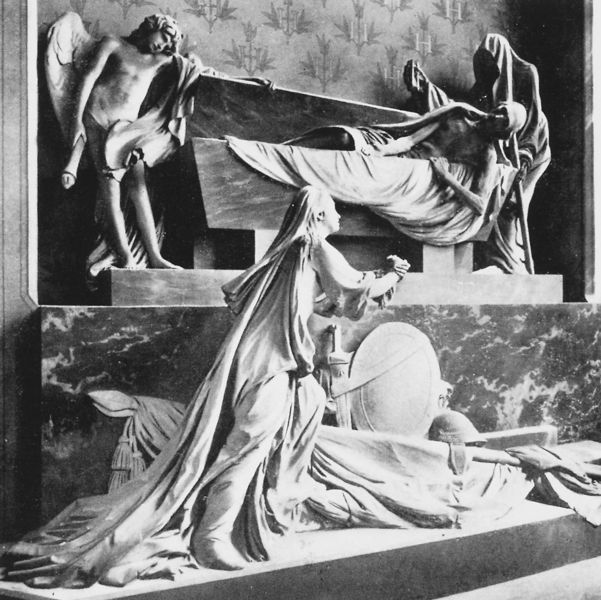
Titel: Grabmal für Henry Claude d’ Harcourt
Künstler: Jean-Baptiste Pigalle
Standort: Paris, Notre-Dame (EU - F - Ile-de-France)
Schlagwörter: flügel, mann, weiß, frau, säule, tuch, wand, leiche, stein, steine, tod, tot, toter, kirche, engel, skulptur, lanze, tapete, foto, schild, schwarz-weiss, schwert, waffen, helm, sarg, grab, leichentuch, antik, krieger, speere, maria, fotographie, auferstehung, grabmal, schuld, sensenmann, auderstehung